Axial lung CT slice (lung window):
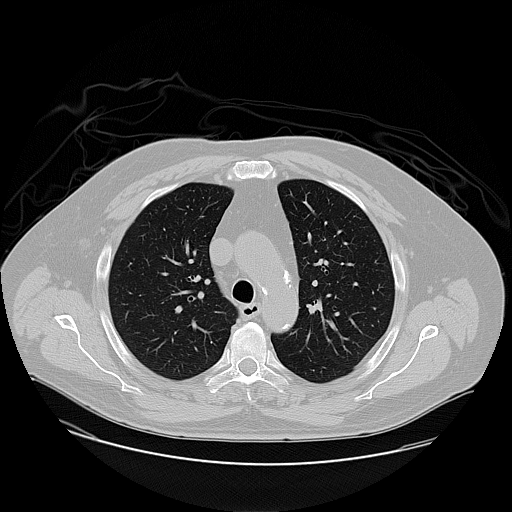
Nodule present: no